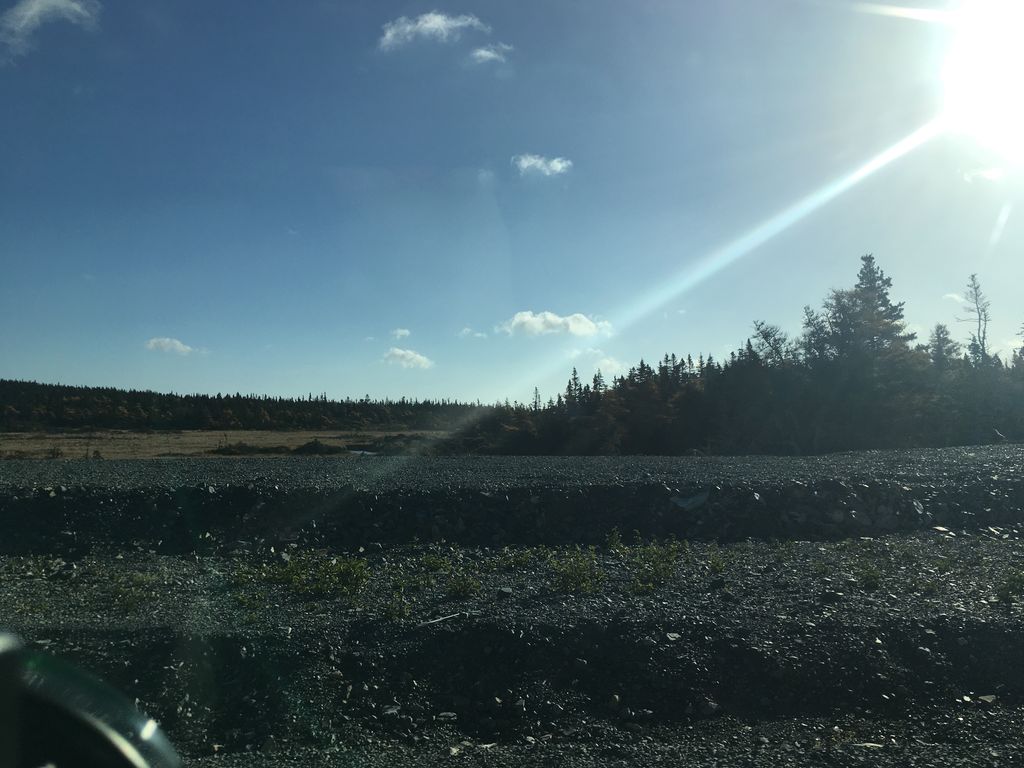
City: st_johns